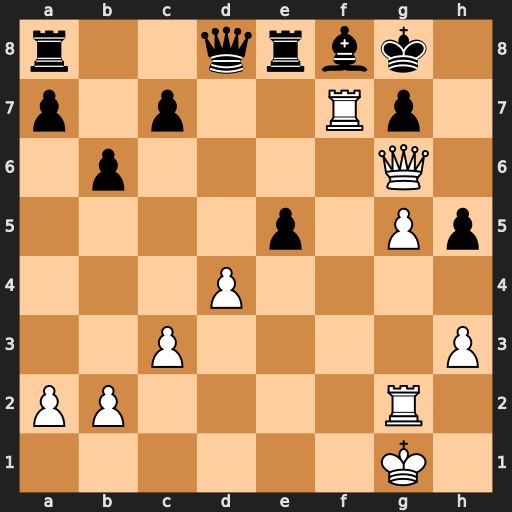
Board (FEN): r2qrbk1/p1p2Rp1/1p4Q1/4p1Pp/3P4/2P4P/PP4R1/6K1
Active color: w
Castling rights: -
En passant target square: -
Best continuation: Qxh5 Re6 g6